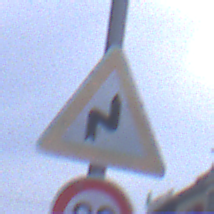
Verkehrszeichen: DoppelkurveRechts
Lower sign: Geschwindigkeit80
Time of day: SunriseSunset
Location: Outdoor (Urban)
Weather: PartlyCloudy
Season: NotSpecified
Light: Natural